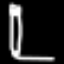
Label: pencil